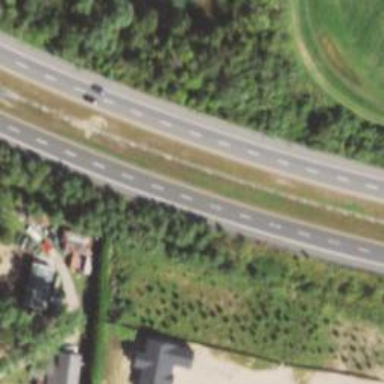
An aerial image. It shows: Expressway with asphalt surface classified as trunk highway.